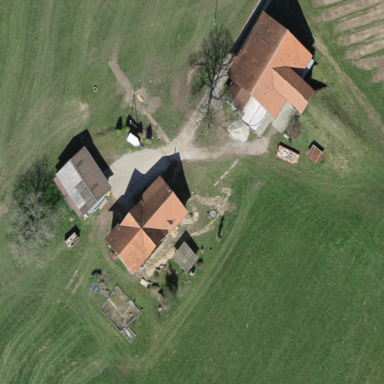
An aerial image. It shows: Farmyard area.